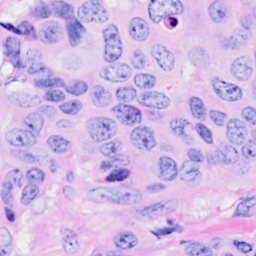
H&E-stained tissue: Breast